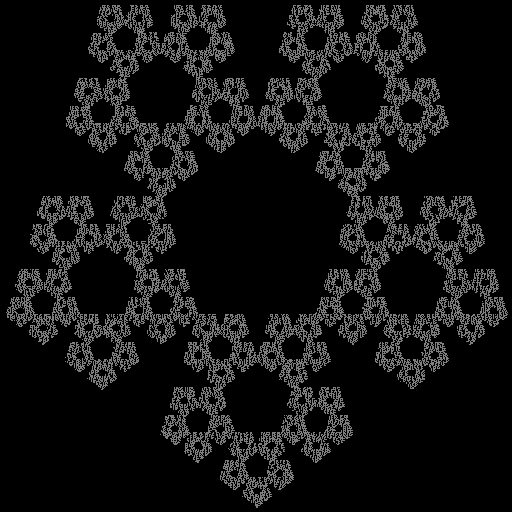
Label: sierpinski_pentagon